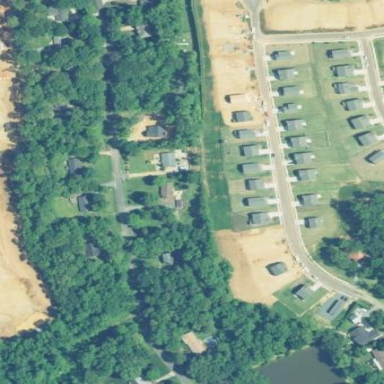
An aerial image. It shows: Single-family residential area.